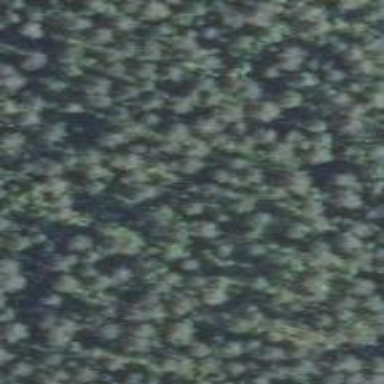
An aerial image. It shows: Woodland with needle-leaved trees.